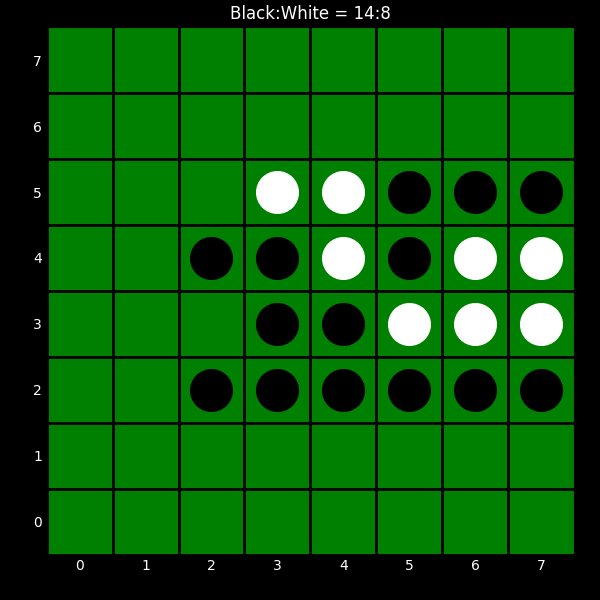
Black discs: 14
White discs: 8